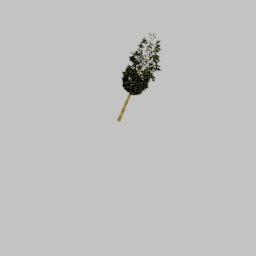
Label: nature